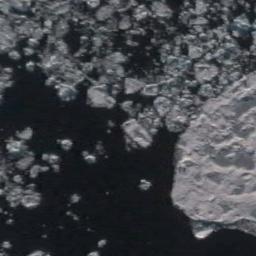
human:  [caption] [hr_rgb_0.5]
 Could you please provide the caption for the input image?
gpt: A large piece of sea ice and a lot of small pieces of sea ice float in the deep blue sea .

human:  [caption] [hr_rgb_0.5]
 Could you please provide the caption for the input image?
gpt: There is a big ice and many small ice on the dark green sea .

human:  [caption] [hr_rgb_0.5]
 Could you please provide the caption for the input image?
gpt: Countless ice cubes of all sizes are closely connected into a large piece floating on the deep blue sea .

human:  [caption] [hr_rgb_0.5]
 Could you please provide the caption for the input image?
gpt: There are sea ice of different shapes and sizes .

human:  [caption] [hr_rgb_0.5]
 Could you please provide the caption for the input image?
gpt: There are many small pieces of sea ice and a larger one .